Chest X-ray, PA view. Patient: 48 years old, sex M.
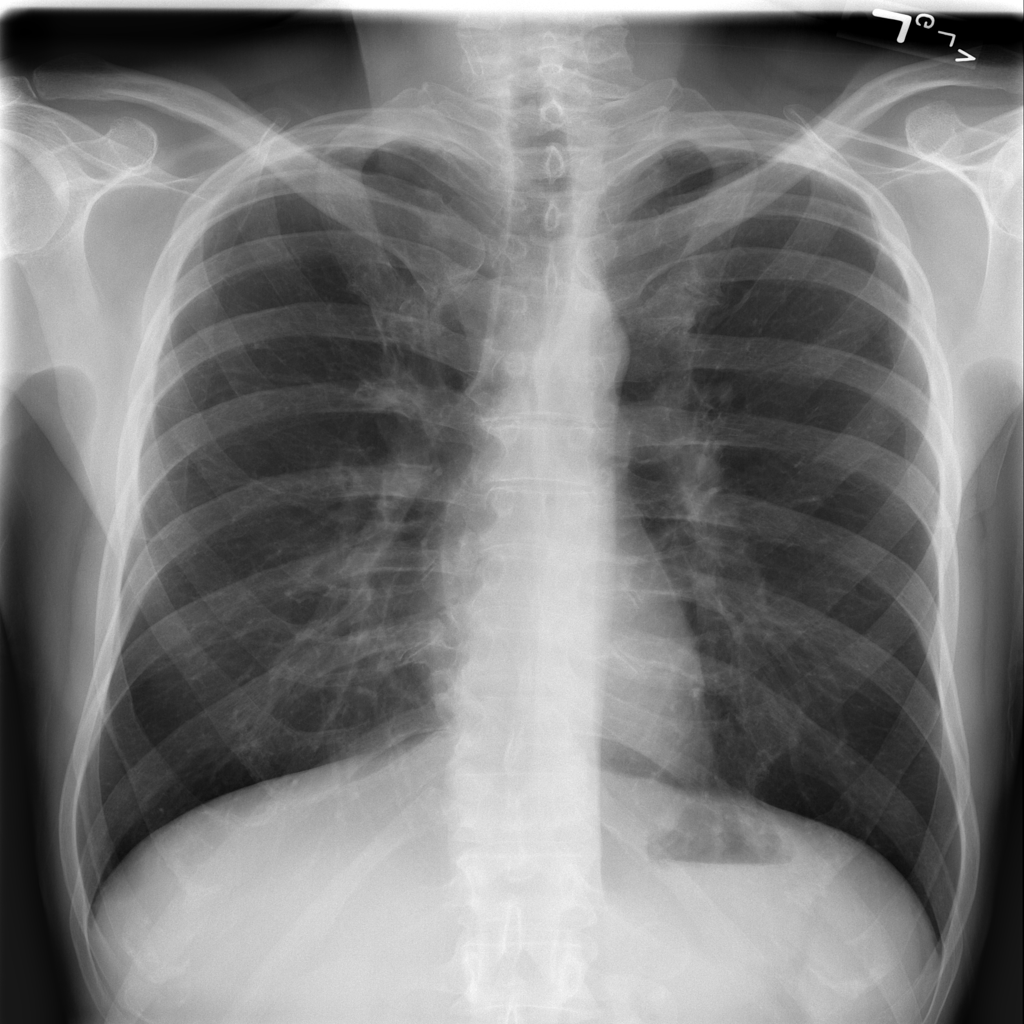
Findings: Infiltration